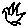
Label: bird